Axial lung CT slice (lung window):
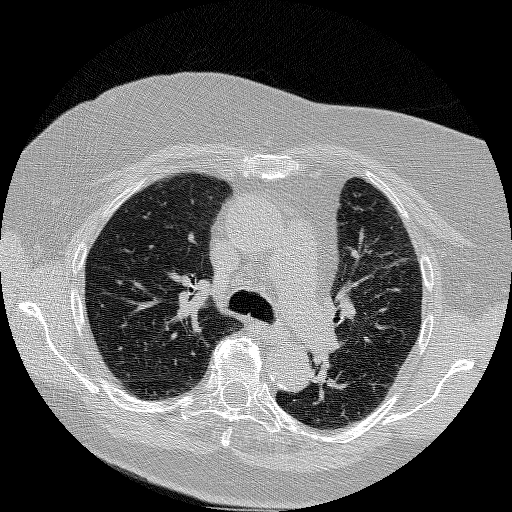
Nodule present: no